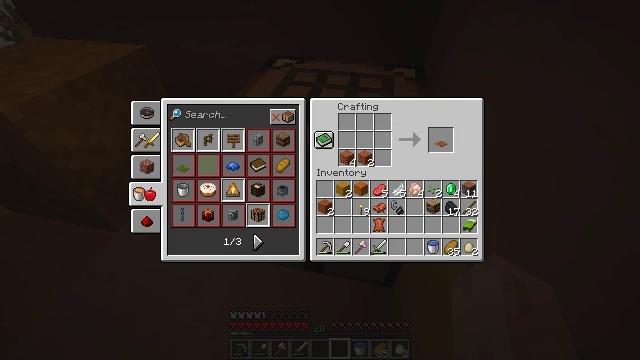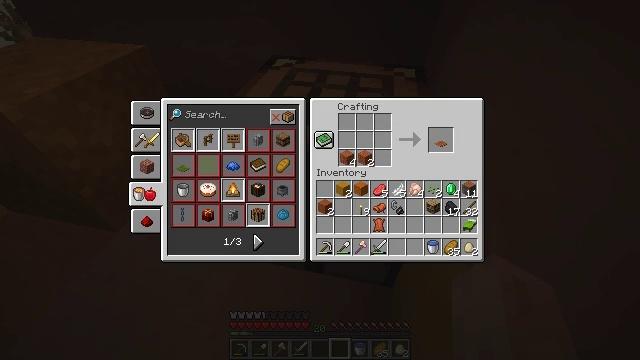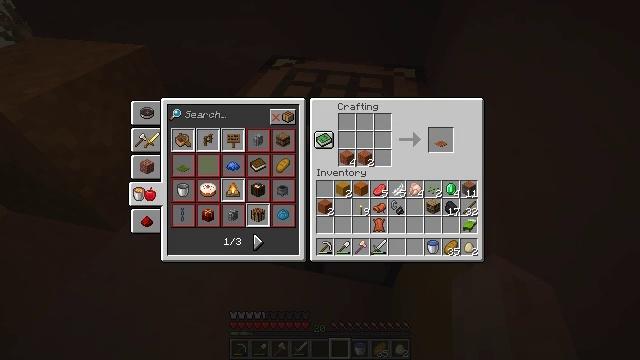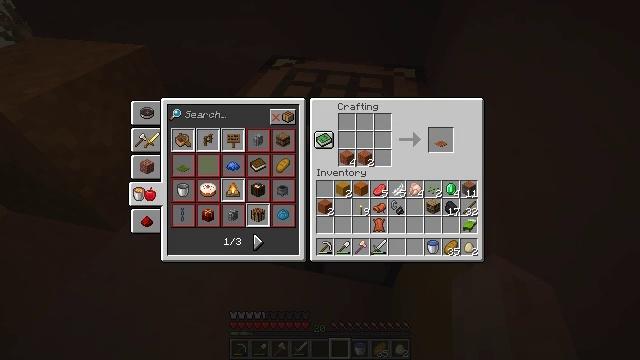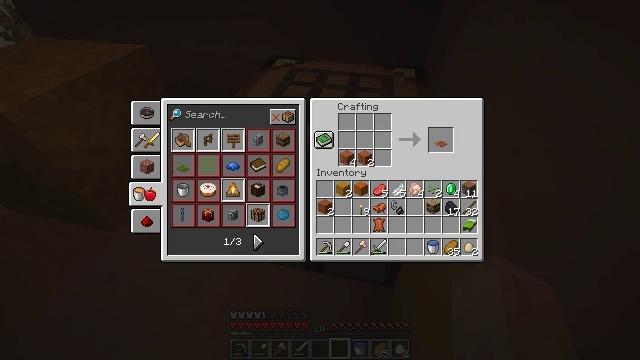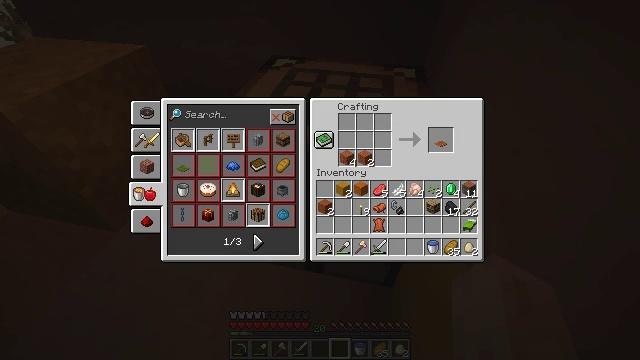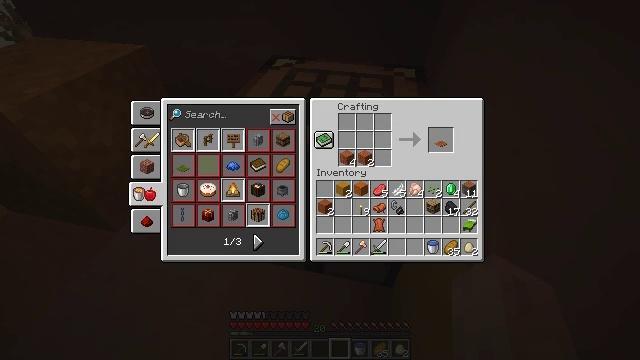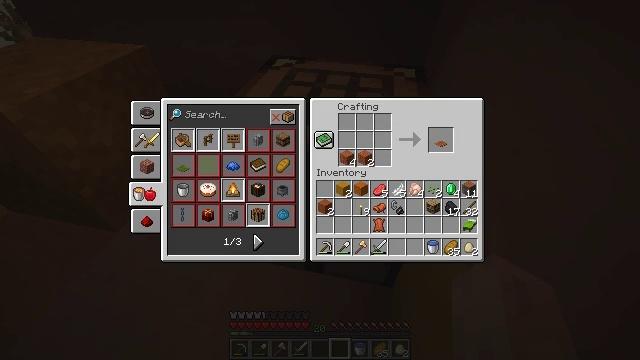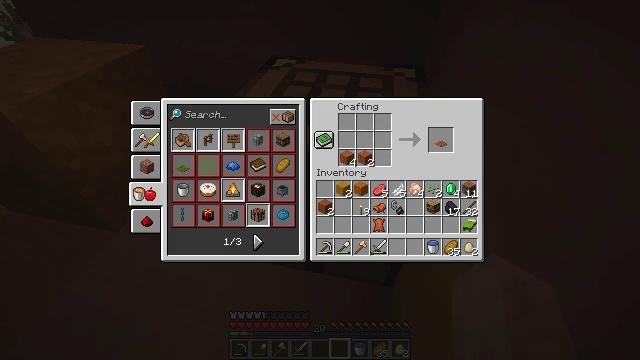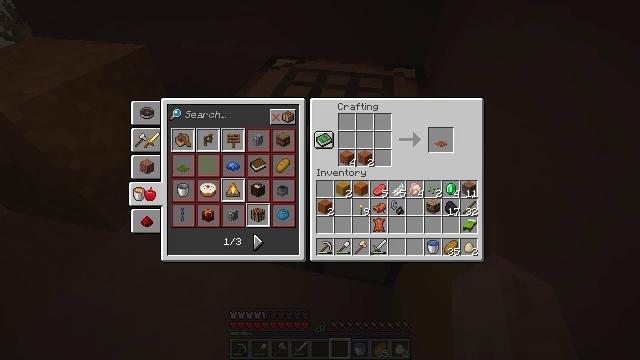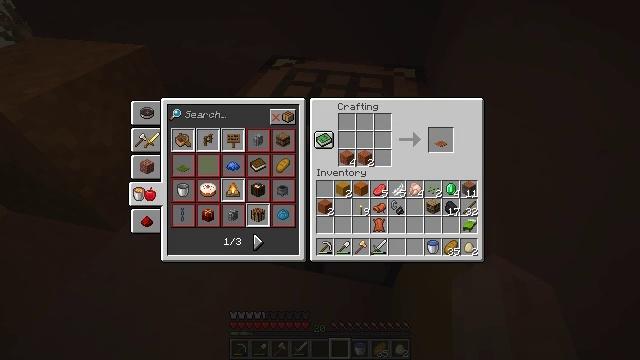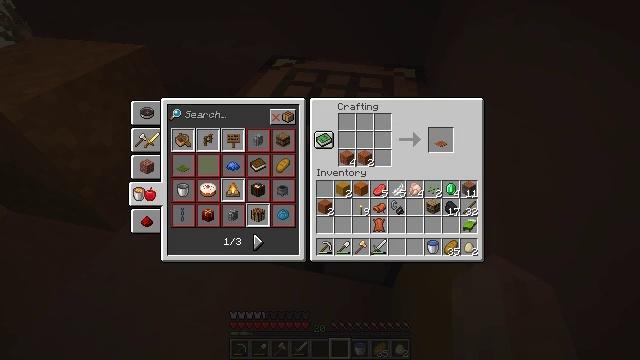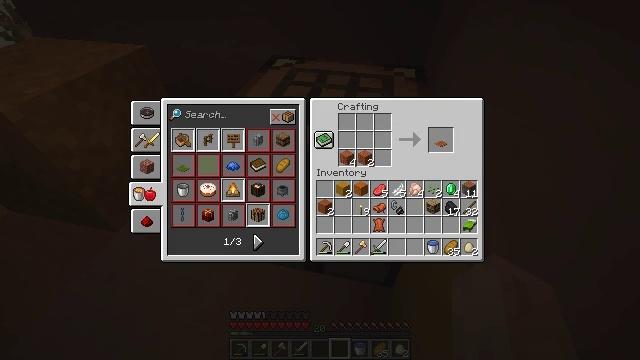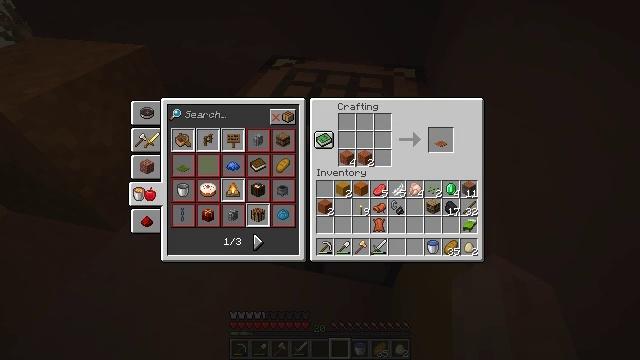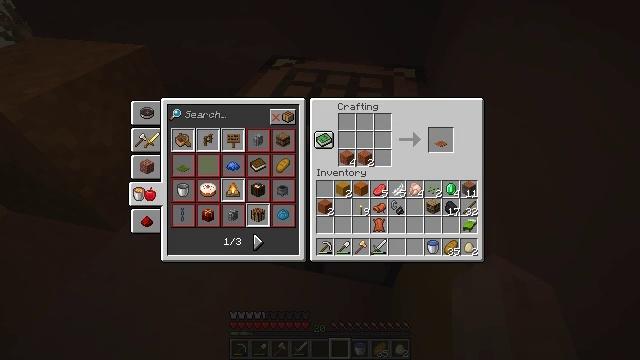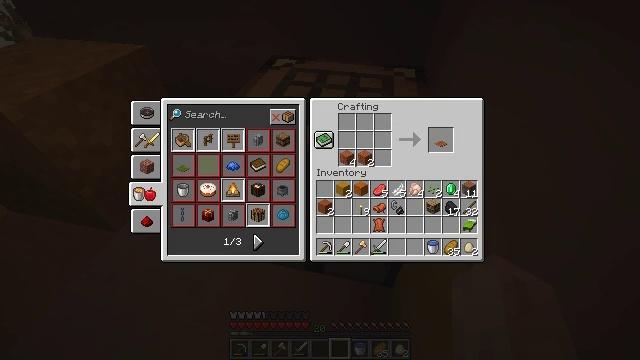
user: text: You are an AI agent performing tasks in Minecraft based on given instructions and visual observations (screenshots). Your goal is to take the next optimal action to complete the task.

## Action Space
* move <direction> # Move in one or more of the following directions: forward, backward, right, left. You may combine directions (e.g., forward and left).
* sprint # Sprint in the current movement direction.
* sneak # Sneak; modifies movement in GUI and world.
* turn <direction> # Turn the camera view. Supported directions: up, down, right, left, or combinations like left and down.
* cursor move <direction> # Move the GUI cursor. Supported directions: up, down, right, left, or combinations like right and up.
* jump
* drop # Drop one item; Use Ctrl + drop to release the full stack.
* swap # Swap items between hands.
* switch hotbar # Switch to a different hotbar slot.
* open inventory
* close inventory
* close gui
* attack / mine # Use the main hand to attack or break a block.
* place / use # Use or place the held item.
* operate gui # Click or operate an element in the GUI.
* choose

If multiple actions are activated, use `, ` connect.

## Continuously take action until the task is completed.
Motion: motion action
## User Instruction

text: Use acacia planks to craft an acacia slab.
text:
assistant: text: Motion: no_op
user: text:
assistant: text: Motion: no_op
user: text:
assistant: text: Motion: no_op
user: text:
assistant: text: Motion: no_op
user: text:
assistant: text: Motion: no_op
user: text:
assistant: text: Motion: no_op
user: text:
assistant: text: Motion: no_op
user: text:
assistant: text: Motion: no_op
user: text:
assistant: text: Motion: no_op
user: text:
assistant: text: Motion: no_op
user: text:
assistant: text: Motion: no_op
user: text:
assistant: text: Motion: no_op
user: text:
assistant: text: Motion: no_op
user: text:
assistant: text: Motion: no_op
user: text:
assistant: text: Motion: no_op
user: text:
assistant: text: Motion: no_op
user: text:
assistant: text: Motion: no_op
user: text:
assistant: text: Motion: no_op
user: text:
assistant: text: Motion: no_op
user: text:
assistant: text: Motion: no_op
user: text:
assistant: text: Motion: no_op
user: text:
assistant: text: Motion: no_op
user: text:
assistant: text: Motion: no_op
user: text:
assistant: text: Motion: no_op
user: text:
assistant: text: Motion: no_op
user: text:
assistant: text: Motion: no_op
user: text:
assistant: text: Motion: no_op
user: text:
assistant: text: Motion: no_op
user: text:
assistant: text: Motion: no_op
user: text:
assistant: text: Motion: no_op